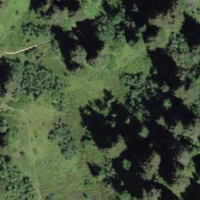
EUNIS habitat code: 44
Species observed at this site:
Prunella vulgaris